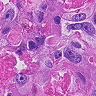
Metastatic tissue present: yes